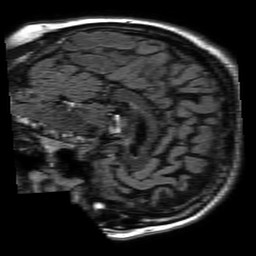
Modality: FLAIR
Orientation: sagittal
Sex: male
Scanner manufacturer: philips
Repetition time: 11 s
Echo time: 0.125 s